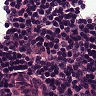
Metastatic tissue present: no